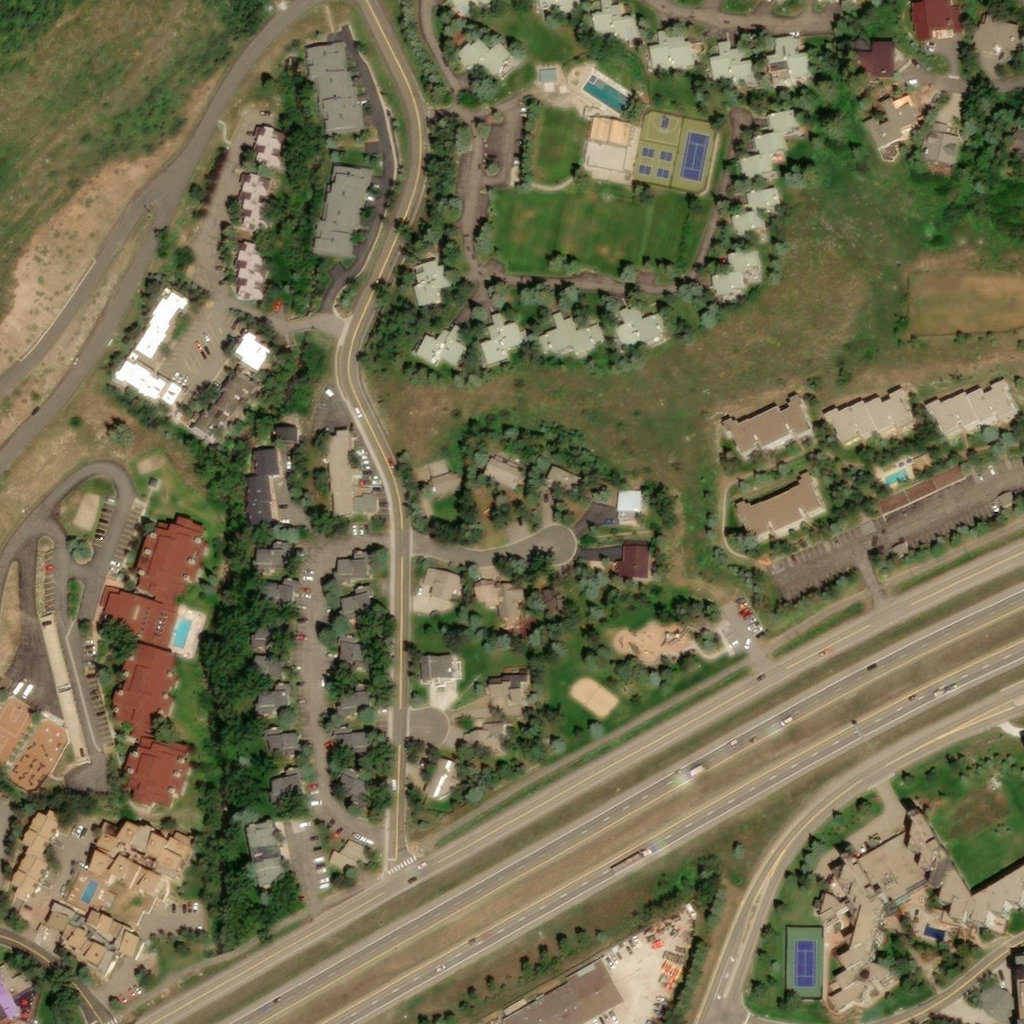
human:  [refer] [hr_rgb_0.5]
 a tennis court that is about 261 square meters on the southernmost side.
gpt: <box>[[77, 91, 79, 96, 0]]</box>